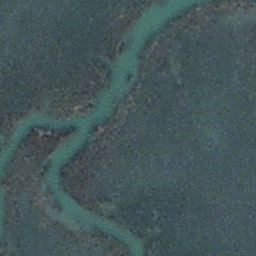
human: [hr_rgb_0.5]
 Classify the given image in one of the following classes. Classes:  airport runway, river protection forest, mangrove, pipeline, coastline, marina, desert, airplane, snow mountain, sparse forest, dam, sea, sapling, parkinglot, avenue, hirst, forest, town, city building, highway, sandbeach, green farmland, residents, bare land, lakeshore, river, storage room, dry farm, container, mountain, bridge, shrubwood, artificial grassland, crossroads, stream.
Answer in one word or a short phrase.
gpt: stream